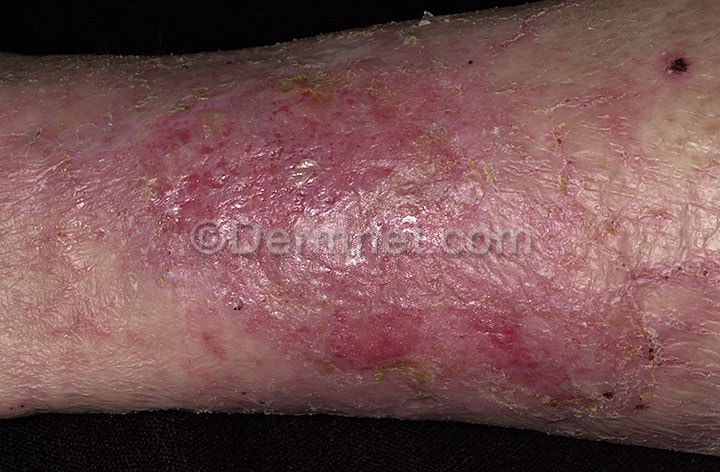
Disease: Eczema Photos